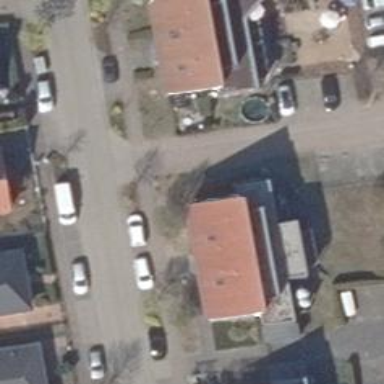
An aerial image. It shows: Sidewalk along the footway.